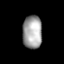
Tissue: lung
Cell type: Endothelial cells
Senescence score: 0.5496
Nuclear area (px): 628
Mean DAPI intensity: 163.605